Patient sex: M
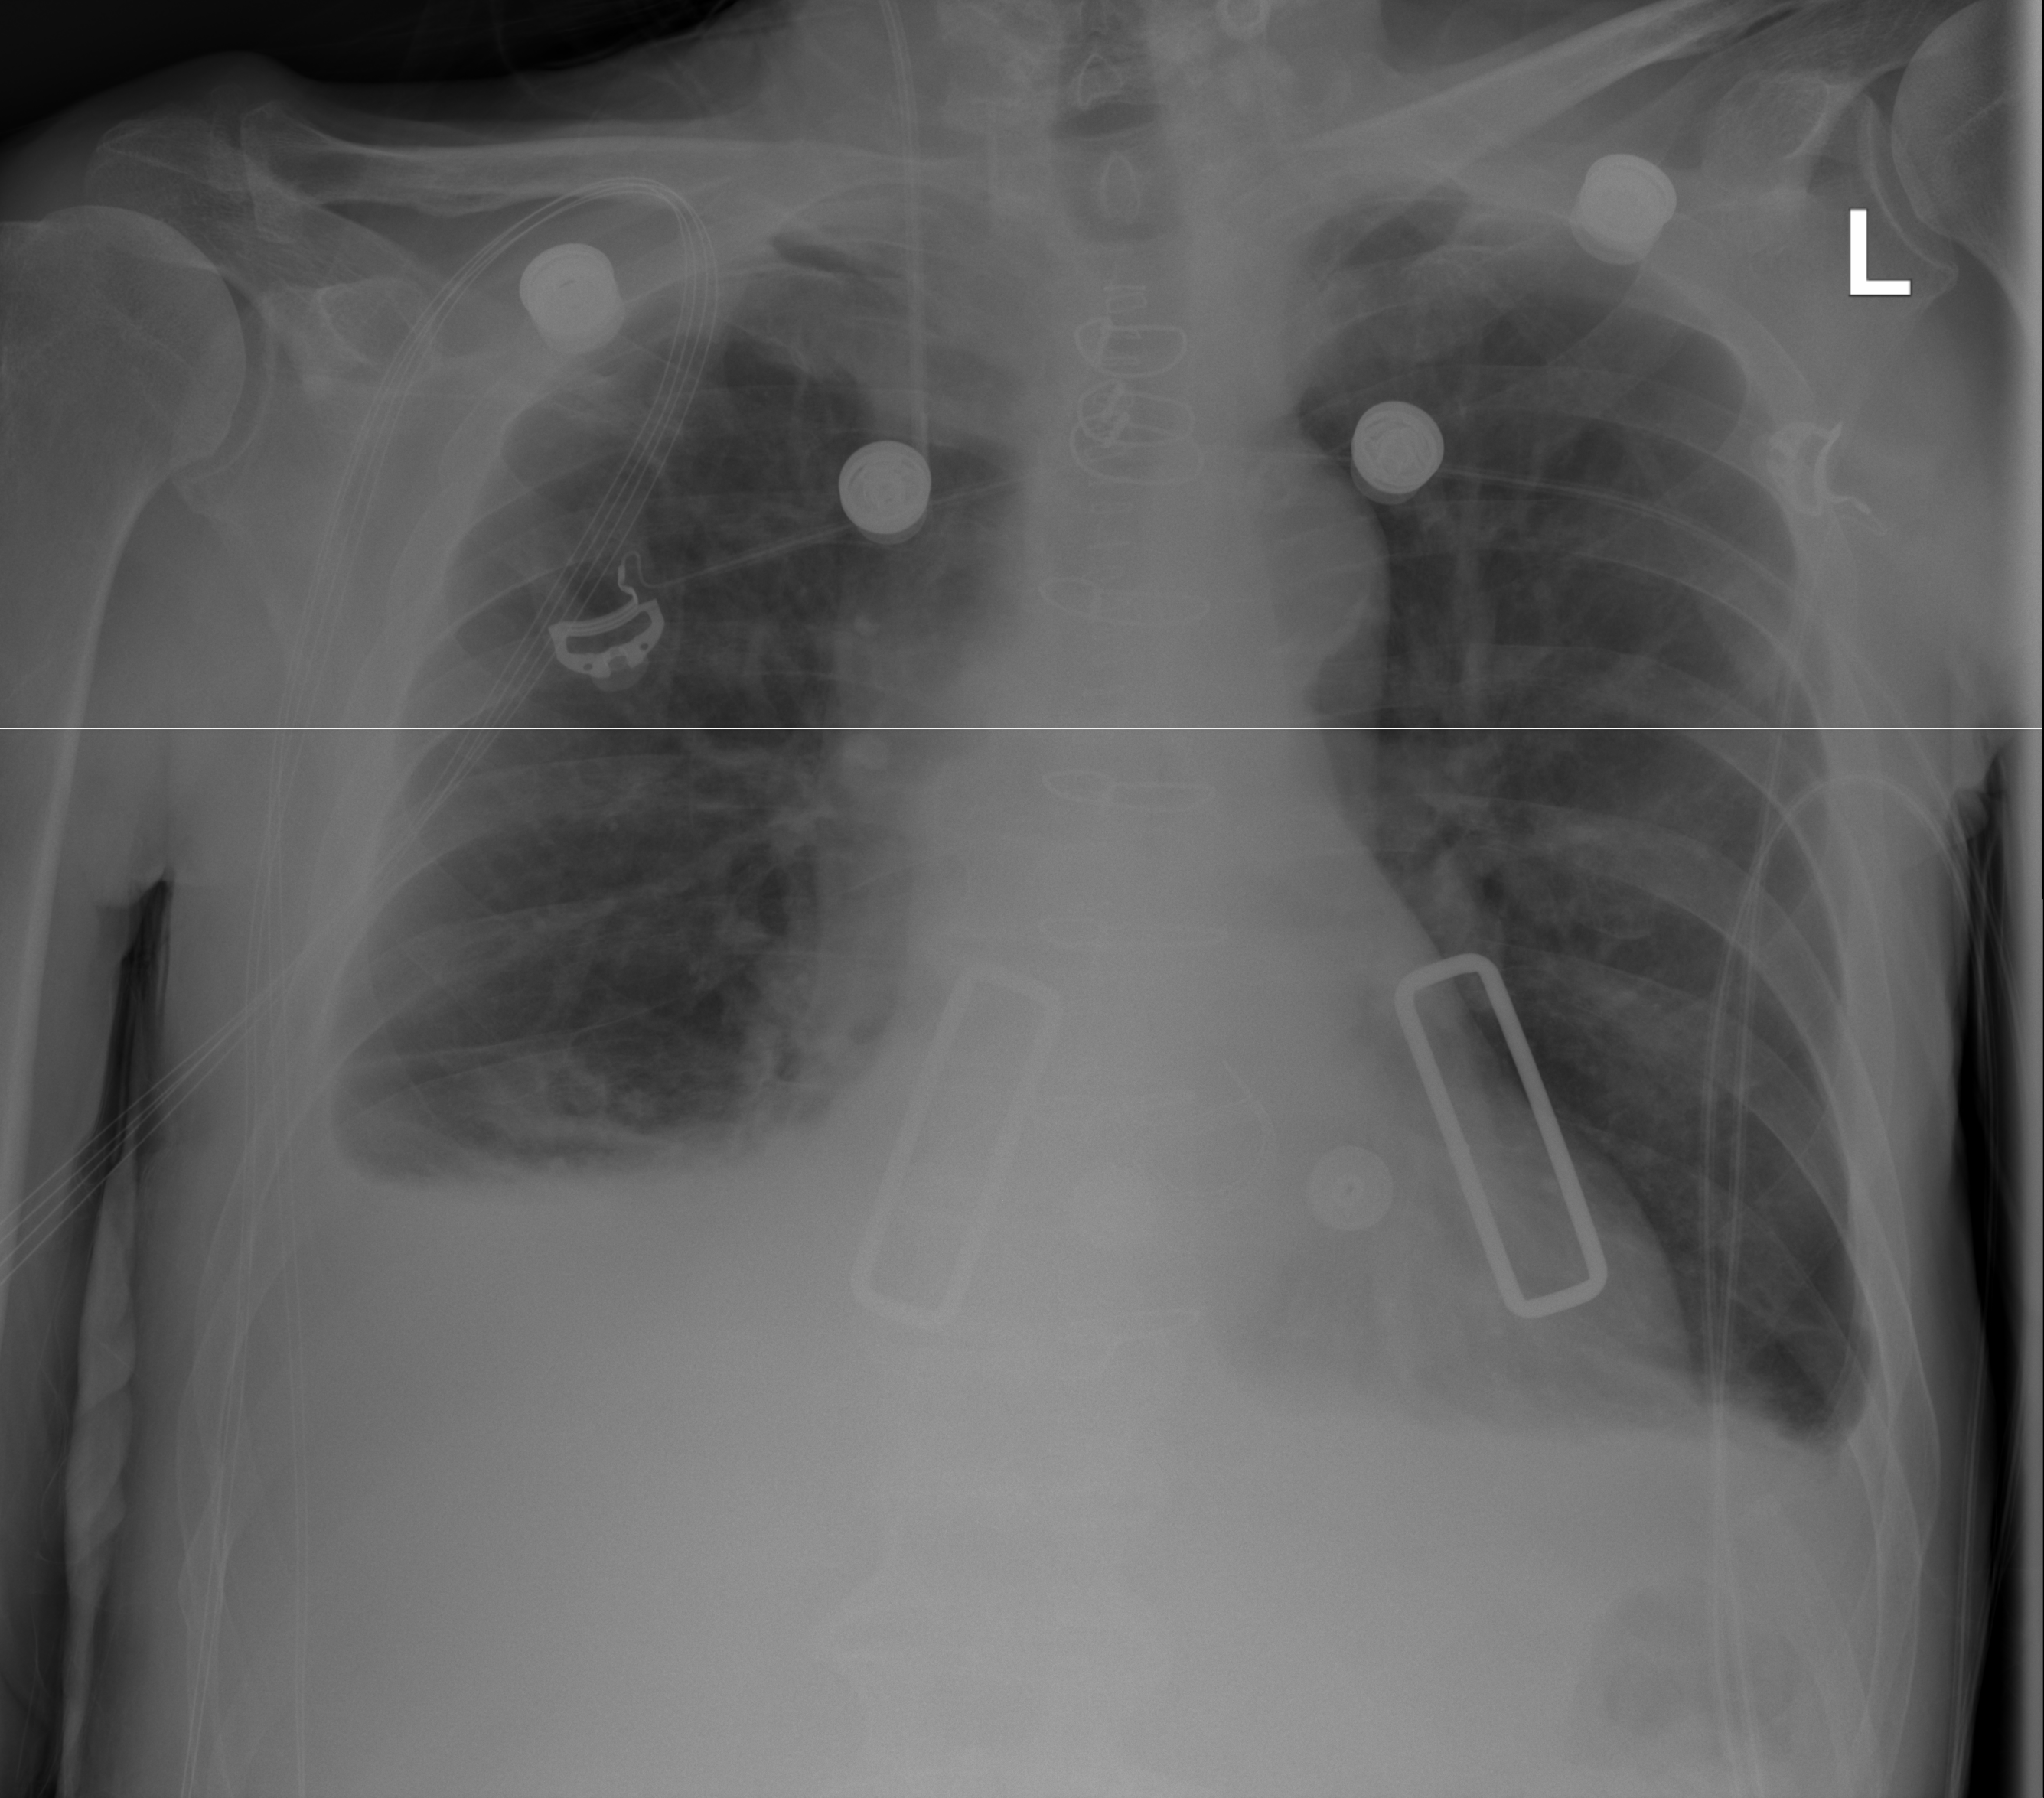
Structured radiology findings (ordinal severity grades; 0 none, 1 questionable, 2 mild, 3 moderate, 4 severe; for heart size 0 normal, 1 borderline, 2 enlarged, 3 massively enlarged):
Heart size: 1
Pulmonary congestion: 2
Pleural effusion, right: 2
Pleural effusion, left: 2
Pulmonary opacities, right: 2
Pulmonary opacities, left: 0
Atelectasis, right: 2
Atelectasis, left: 0